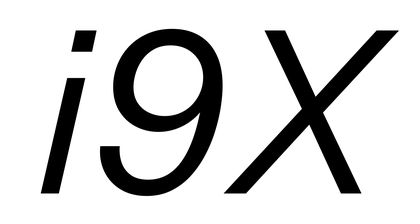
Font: InstrumentSans-Italic_Italic